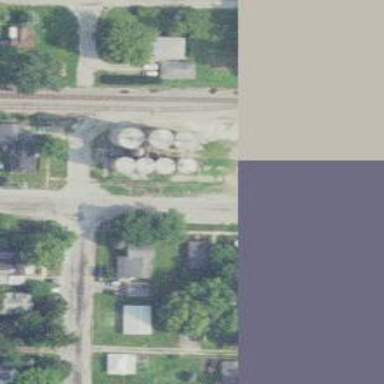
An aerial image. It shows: Silo.